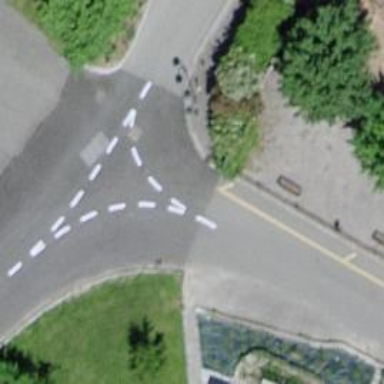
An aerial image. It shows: Zebra crossing on the road.